Field crop: tomato
Growth stage: 2
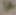
Species: solanum